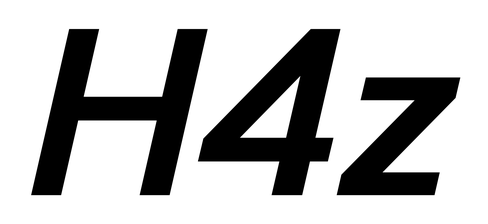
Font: InstrumentSans-Italic_SemiBold_Italic